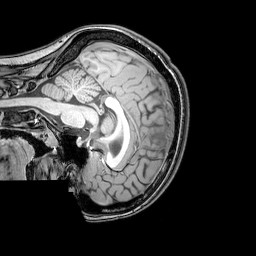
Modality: T1w
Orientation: sagittal
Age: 22
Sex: female
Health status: healthy
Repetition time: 0.081 s
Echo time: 0.037 s